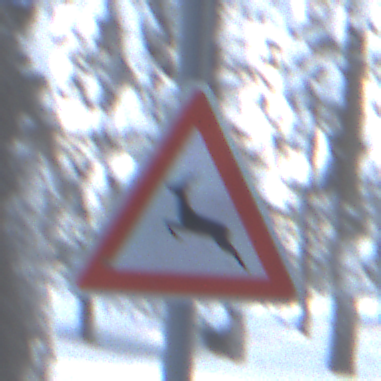
Verkehrszeichen: WildwechselRechts
Umgebung: Outdoor, Nature
Tageszeit: MorningAfternoon
Wetter: Clear
Licht: Natural
Jahreszeit: Winter
Kontrast: LowContrast